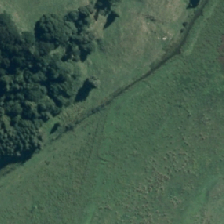
Land cover: herbaceous_freshwater_vege